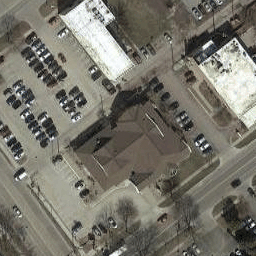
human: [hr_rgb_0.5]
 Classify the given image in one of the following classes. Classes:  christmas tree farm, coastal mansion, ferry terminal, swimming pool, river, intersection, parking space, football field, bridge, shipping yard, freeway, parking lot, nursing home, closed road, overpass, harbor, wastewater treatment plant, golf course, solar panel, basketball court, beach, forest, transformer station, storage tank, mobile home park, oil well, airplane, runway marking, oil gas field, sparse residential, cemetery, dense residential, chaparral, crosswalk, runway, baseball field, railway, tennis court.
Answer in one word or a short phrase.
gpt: nursing home